Question: My table categories_article looks like this :

I want to return all articles which have categorie 1 and 11 and 13 and 22.
I am trying to do it like this :
'''
select * from categories_article where categorie in(1,11,13,22)
'''
But the request return article 13, and in this example the article 13 doesn't have categorie 22.
Please somebody help me thank you.
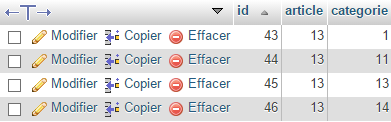
Answer: You can do what you want with a 'group by' and 'having' clause:
'''
select article
from categories_article
where categorie in (1, 11, 13, 22)
group by article
having count(*) = 4;
'''
If you can have duplicates in the table, use 'count(distinct categorie) = 4'.